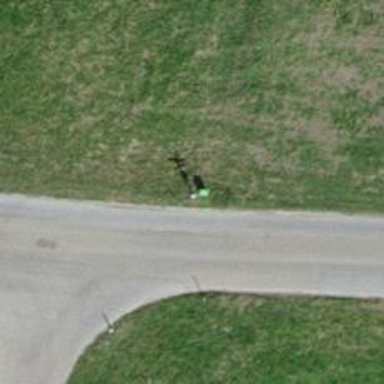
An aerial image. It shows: Guidepost providing information.